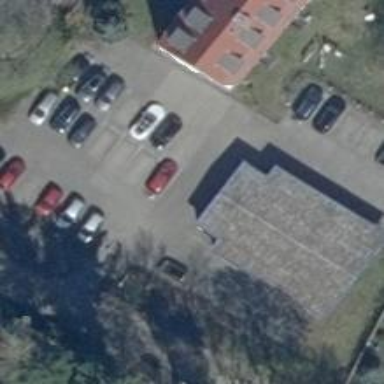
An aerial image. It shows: Parking area with surface.